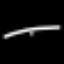
Label: line